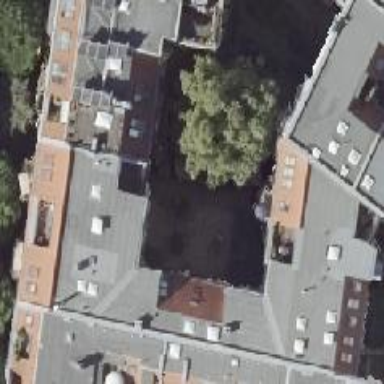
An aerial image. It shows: Residential building with distinctive double saltbox roof shape.